Question: Here's what I want in my android app.
I want a button in webview call a method in my java. This method should call facebook sdk's authorize() function and do SSO/Dialog way of authentication. The access token and the expire token are returned back to webview when i call a javascript method in webview.
Here's what I've created already.
In my onCreate() of activity I'm initializing the webview.
'''
mFB = new Facebook(APP_ID);
wv = (WebView) findViewById(R.id.web_view);
wv.getSettings().setJavaScriptEnabled(true);
wv.addJavascriptInterface(new JSInterface(this), "JAVA");
wv.loadUrl("file:///android_asset/test.html");
'''
The test.html in my assets folder is this -
'''
<script type="text/javascript">
function authorizeFacebook() {
JAVA.authorizeFacebook();
}
function showData(token, expire) {
document.getElementById('result').innerHTML = token + " >>>> " + expire;
}
</script>
'''
The interfacing between JS and Java are working fine. That I'm sure of. My JSInterface is -
'''
public class JSInterface {
public Context mContext;
JSInterface(Context c) {
mContext = c;
}
public void authorizeFacebook() {
Log.e("FB", "authorizeFacebook() interface called");
authorizeFacebookSSO();
}
}
'''
'''
public void authorizeFacebookSSO() {
mFB.authorize(FBCMTestActivity.this, new DialogListener() {
@Override
public void onFacebookError(FacebookError e) {
Log.e("FBAUTH", "FB failed + " + e.getErrorCode());
Toast.makeText(getApplicationContext(), "FBFAIL:" + e.getMessage(), Toast.LENGTH_LONG).show();
}
@Override
public void onError(DialogError e) {
Log.e("FBAUTH", "FB failed + " + e.getMessage());
Toast.makeText(getApplicationContext(), "FBFAIL:" + e.getMessage(), Toast.LENGTH_LONG).show();
}
@Override
public void onComplete(Bundle values) {
Log.e("FBAUTH", "SUCCESS");
Log.e("FBAUTH:", mFB.getAccessToken() + " " + mFB.getAccessExpires());
wv.loadUrl("javascript:showData( '" + mFB.getAccessToken() + "' , '" + mFB.getAccessExpires() + "');");
}
@Override
public void onCancel() {
}
});
}
'''
When I have the facebook app, this works great.
But when there is no facebook app, it should ideally show a Dialog with webview. But it fails and stops at - 'Loading...' screen.

It just stays there and doesn't even crash. There are no logs. After a while I get to either force close it or wait for it. Has anyone faced this issue before?
My onActivityResultCode() -
'''
@Override
protected void onActivityResult(int requestCode, int resultCode, Intent data) {
super.onActivityResult(requestCode, resultCode, data);
mFB.authorizeCallback(requestCode, resultCode, data);
}
'''
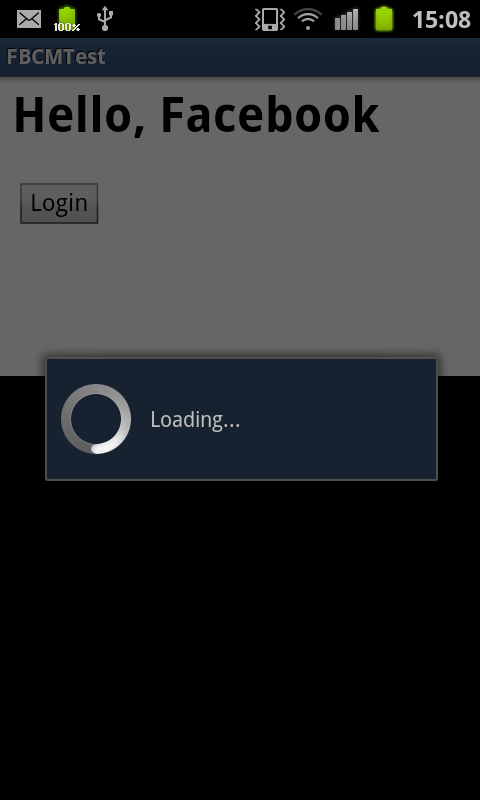
Answer: Well I figured this out myself.
When I call a Java function from WebView's javascript, the function runs in webview's thread. So making it run on UI thread fixed everything for me :)
Hope that helps others.
Here's the only change that I've made in the above code.
'''
public class JSInterface {
public Context mContext;
JSInterface(Context c) {
mContext = c;
}
public void authorizeFacebook() {
runOnUiThread(new Runnable() {
@Override
public void run() {
try {
authorizeFacebookSSO();
} catch (JSONException e) {
e.printStackTrace();
}
}
});
}
}
'''